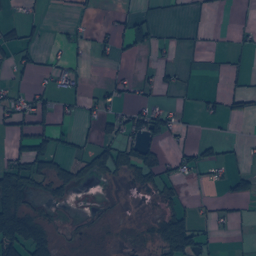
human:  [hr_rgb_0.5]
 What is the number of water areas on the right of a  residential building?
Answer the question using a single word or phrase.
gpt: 25

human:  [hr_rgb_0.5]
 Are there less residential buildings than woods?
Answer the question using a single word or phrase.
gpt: no

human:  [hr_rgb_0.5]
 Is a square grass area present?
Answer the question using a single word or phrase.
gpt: no

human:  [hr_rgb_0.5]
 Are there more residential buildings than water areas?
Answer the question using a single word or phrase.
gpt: yes

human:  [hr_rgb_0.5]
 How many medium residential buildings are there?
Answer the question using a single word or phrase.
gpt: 0

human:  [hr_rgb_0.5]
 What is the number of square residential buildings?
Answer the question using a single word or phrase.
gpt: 1

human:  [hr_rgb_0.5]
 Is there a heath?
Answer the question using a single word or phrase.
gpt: yes

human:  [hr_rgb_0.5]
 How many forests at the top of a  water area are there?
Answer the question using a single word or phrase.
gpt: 23

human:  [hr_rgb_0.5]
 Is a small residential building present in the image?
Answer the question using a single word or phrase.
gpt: yes

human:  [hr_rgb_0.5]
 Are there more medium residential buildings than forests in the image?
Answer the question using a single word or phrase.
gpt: no

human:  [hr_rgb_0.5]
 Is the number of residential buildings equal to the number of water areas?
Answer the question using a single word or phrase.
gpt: no

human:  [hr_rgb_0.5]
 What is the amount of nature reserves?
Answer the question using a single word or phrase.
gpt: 2

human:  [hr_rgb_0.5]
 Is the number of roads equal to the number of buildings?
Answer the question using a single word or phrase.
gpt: no

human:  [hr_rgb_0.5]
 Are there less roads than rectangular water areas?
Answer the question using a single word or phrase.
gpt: no

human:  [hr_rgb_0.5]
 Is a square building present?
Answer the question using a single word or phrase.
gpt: yes

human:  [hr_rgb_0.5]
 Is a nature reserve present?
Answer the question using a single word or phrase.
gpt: yes

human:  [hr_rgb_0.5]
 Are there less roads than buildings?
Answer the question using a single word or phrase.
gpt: yes

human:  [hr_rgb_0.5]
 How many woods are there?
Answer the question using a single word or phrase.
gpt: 1

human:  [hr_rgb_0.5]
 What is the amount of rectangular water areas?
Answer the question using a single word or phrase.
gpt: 1

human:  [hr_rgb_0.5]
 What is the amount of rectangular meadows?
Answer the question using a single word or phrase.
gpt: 0

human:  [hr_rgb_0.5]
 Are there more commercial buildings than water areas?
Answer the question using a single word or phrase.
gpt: no

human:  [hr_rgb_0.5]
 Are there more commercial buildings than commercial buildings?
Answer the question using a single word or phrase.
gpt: no

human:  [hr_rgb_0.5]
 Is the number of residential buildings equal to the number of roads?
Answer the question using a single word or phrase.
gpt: no

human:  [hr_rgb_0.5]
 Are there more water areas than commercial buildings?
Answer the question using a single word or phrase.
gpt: yes

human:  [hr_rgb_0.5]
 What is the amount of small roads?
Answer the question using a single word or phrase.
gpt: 36

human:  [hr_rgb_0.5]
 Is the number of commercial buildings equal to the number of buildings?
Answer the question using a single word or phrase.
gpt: no

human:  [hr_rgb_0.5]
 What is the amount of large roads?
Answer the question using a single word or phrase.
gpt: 0

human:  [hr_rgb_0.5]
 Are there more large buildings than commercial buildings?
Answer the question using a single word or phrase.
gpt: no

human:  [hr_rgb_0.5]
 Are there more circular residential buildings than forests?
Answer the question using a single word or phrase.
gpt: no

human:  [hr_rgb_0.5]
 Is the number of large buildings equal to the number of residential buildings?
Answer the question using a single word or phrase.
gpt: no

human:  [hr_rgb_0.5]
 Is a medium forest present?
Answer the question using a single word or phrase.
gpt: yes

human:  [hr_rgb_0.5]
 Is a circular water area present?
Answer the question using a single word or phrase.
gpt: no

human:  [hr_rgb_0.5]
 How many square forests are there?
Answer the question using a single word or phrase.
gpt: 0

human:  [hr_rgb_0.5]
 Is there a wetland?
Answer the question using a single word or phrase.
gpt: yes

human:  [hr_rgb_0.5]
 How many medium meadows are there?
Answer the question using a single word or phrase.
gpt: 0

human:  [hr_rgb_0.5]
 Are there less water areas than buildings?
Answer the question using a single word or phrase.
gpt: yes